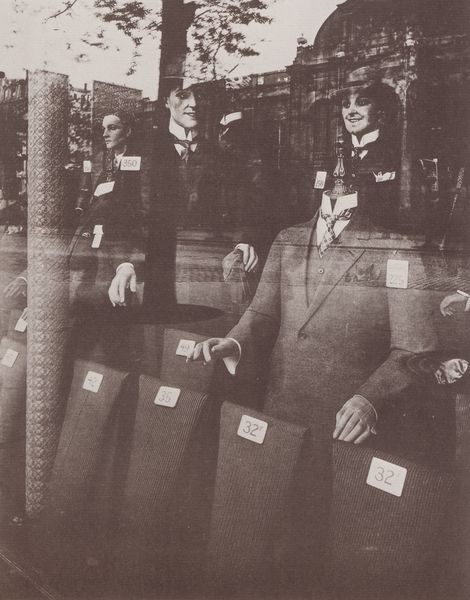
Titel: Läden und Auslagen, Herrenmoden
Künstler: Jean Eugène Auguste Atget
Schlagwörter: baum, schaufenster, strasse, säule, gebäude, anzüge, spiegelung, hosen, platz, foto, zettel, auslagen, schaufensterpuppen, größen